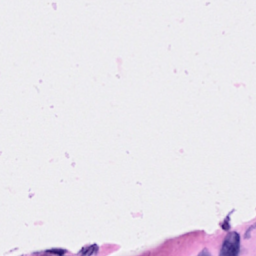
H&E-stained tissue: Breast